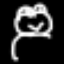
Label: frog